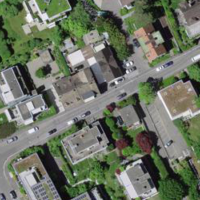
EUNIS habitat code: 55
Species observed at this site:
Erigeron karvinskianus